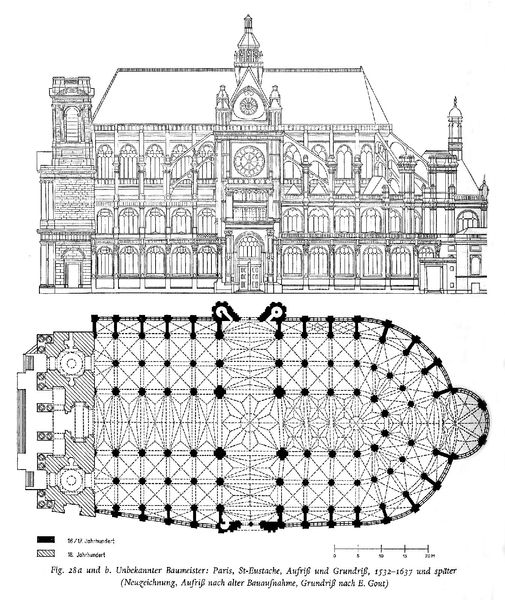
Titel: St. Eustache in Paris
Künstler: König Franz I.
Standort: Paris (EU - F)
Schlagwörter: weiß, fenster, schwarz, skizze, säulen, zeichnung, gebäude, haus, schloss, architektur, kirche, front, rund, turm, schrift, fassade, seitenansicht, uhr, schwarzweiß, text, entwurf, kathedrale, villa, kirchenschiff, rosette, mittelalter, chor, etagen, vorlage, asymmetrie, legende, grundriss, bauplan, zeichnunf, skize, kirchengang, reinaissance, kathredrale